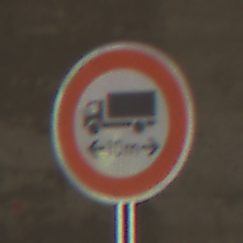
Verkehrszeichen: TatsaechlicheLaenge
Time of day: Midday
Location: Roofed (Tunnel)
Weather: NotSpecified
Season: NotSpecified
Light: Natural